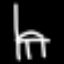
Label: chair